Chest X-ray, AP view. Patient: 53 years old, sex M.
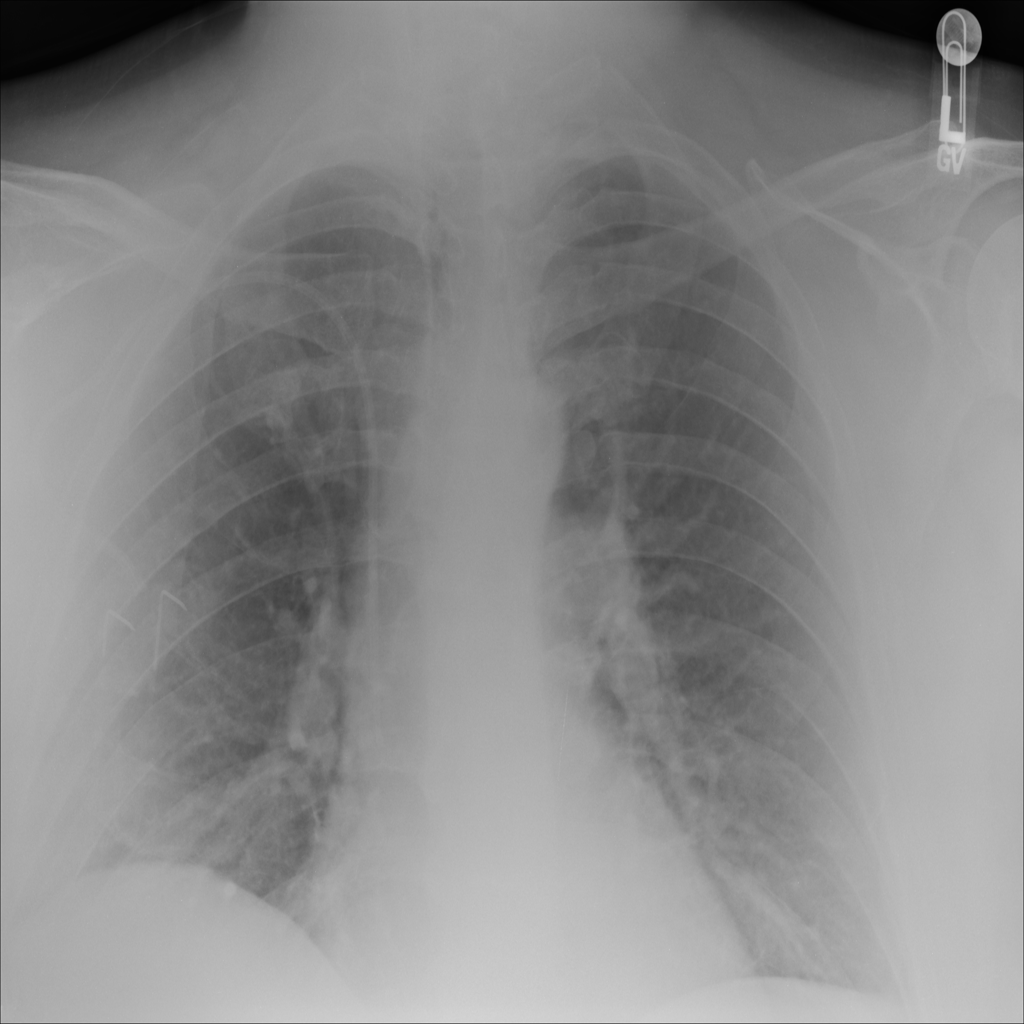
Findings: No Finding